Question: I am going over a <URL> the one where the following example is demonstrated:
'''
>>> 'str'.strip() + 'ing' # <- This is ok
'''
In this example (as i understand it) 'str' is a string, on which function 'strip()' is called.
I would reasonably expect to find that function doing '>>> dir("abc")'. Indeed function is listed as ''strip''
Why are some functions listed as '__name__' and others as 'name'?
I would like now to find more information about this function. When running 'help("abc")' (expecting to get a man page on all functions that can be ran on string), 'strip' is not listed. Why? Where can i find out more about particular function?
Using <URL> i would expect the following autocompletion to work and yet, i see nothing. Why is that?

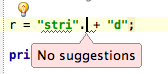
Answer: 1. Functions surrounded by double underscores are special functions that can be overridden to implement special behaviors. For example, the __getitem__ function, when implemented in a class, allows indexed access to items in that class. (In other words, a[5] is equivalent in most contexts to a.__getitem__(5)). The underscores just signal that they're special, and require some special handling. (For example, don't invent your own.)
2. When you pass a string to help, it treats the string as a query. For example, help('class') brings up a bunch of information about classes. If you want the help text for string objects, do help(str) or help('str').
3. I don't use PyCharm, so I can't help there.